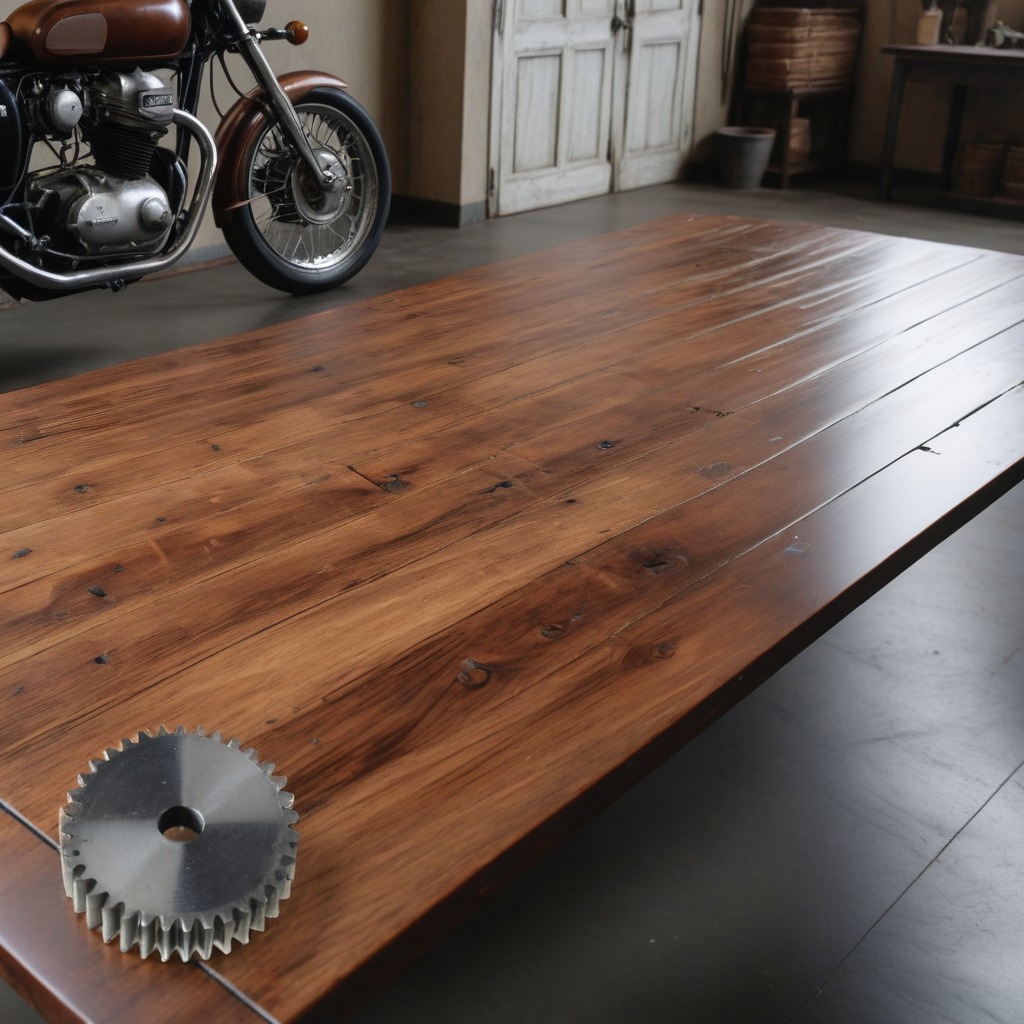
A steel gear with teeth is lying on the wooden table in a vintage motorcycle garage.